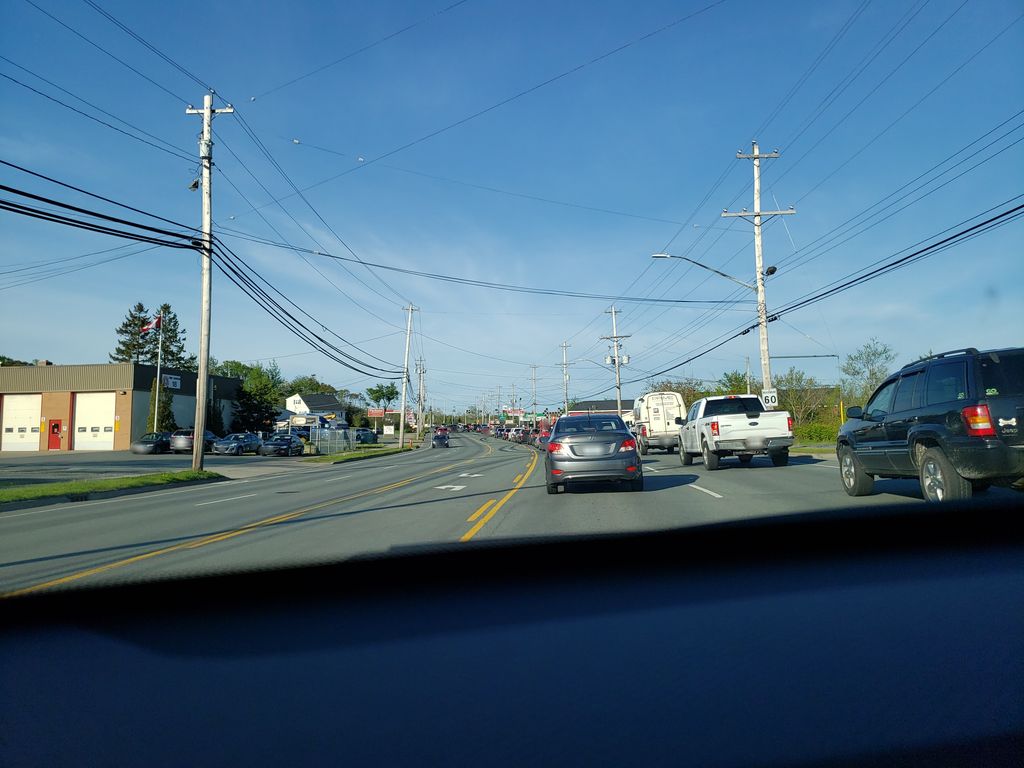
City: halifax